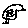
Label: bird